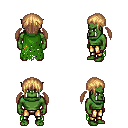
a pixel art fantasy rpg character, male body template, orc, green skin, green tattered cape, gold greaves, light blonde twin-tailed hairstyle, four views (front, back, left, right), 2x2 character sprite sheet, small pixel art, hard edges, no anti-aliasing